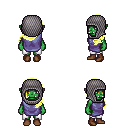
a pixel art fantasy rpg character, female body template, orc, green skin, chain tabard jacket, white pants, gold left-swept hairstyle, chain hood, brown shoes, four views (front, back, left, right), 2x2 character sprite sheet, small pixel art, hard edges, no anti-aliasing